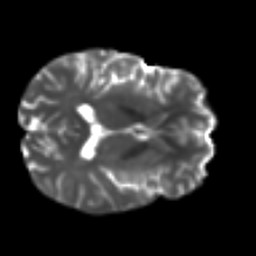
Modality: T2w
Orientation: axial
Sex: male
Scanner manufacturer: ge
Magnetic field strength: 3 T
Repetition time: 7 s
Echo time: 0.08 s